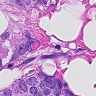
Metastatic tissue present: yes